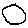
Label: circle